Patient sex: M
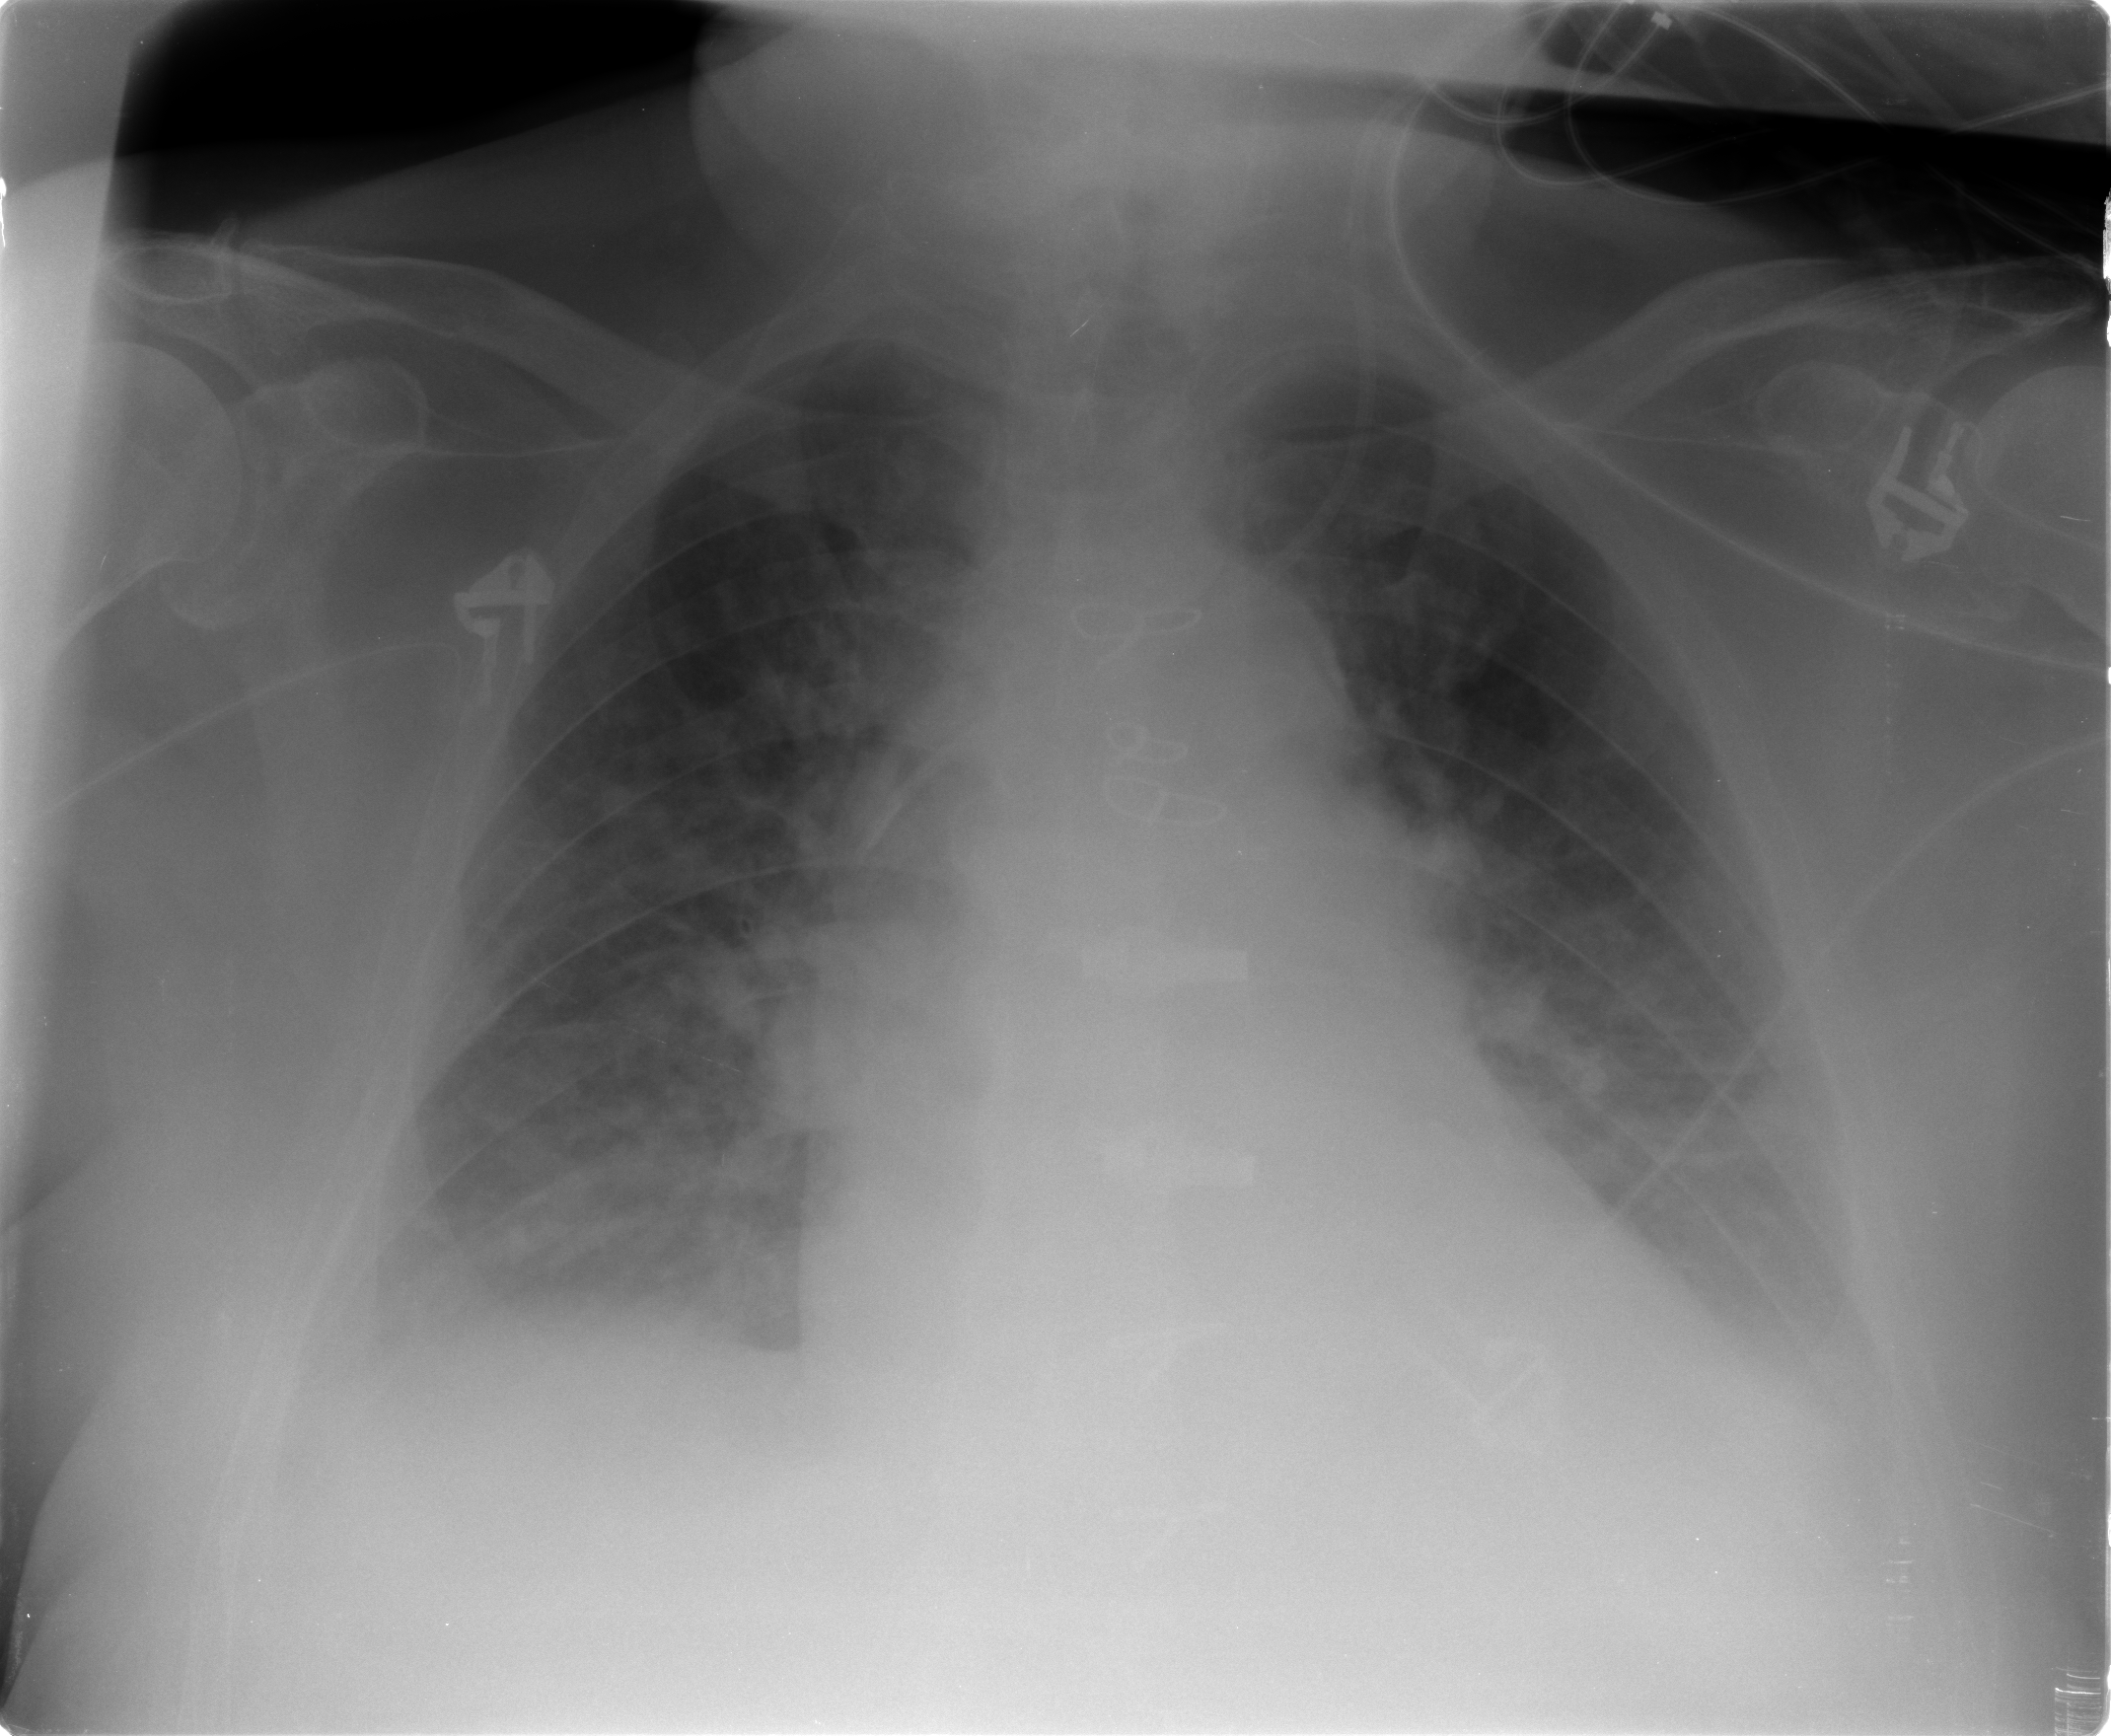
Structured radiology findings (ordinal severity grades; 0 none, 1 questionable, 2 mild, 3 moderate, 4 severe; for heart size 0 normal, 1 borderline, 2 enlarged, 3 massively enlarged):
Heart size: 2
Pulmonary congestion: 2
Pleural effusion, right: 2
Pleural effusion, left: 2
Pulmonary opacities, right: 2
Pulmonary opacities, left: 2
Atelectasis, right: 2
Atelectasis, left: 3